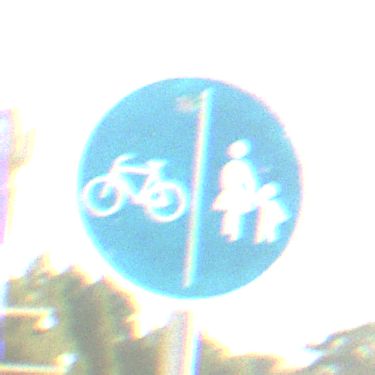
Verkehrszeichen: GetrennterRadUndGehwegRadwegLinks
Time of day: MorningAfternoon
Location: Outdoor (Suburban)
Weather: Clear
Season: NotSpecified
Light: Natural